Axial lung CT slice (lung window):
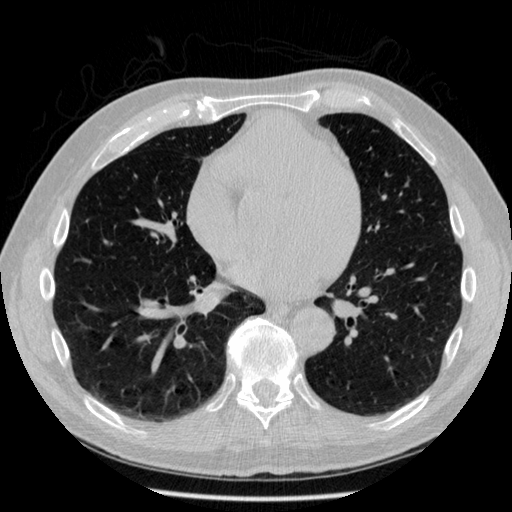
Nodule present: no